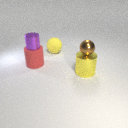
large yellow rubber sphere behind large yellow metal cylinder